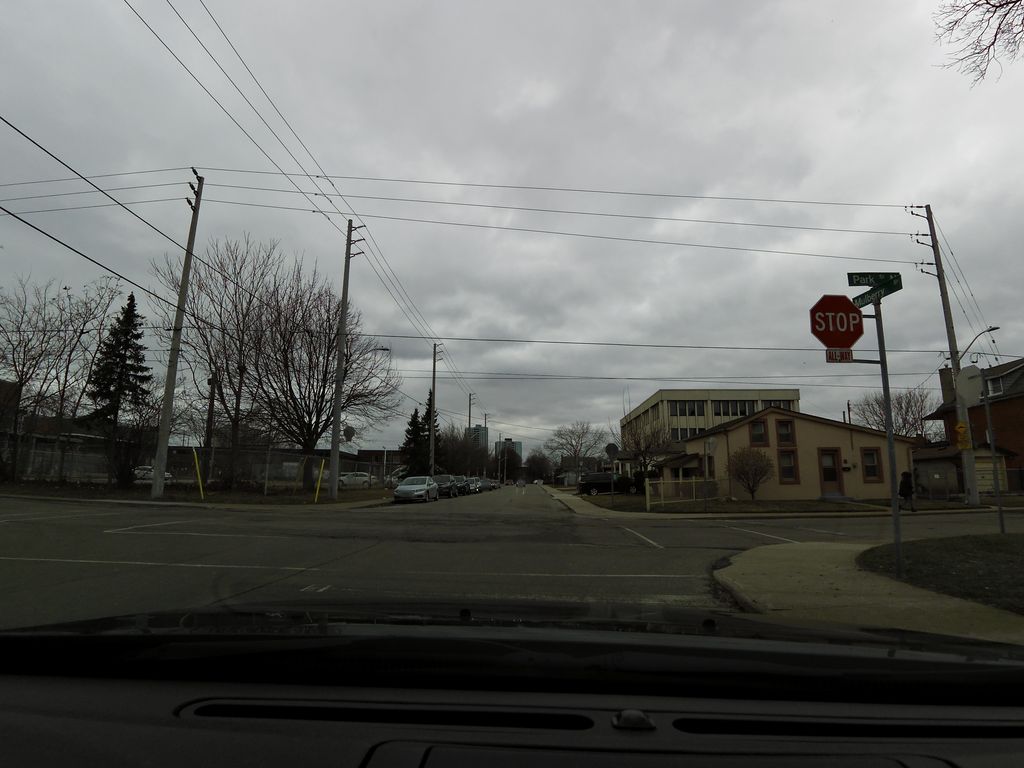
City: hamilton